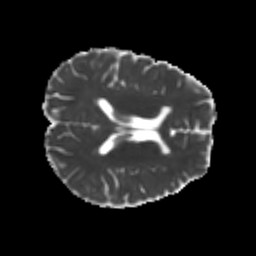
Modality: MD
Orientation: axial
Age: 21
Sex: male
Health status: healthy
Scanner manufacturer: philips
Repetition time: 7.387 s
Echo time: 0.08599 s